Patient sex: F
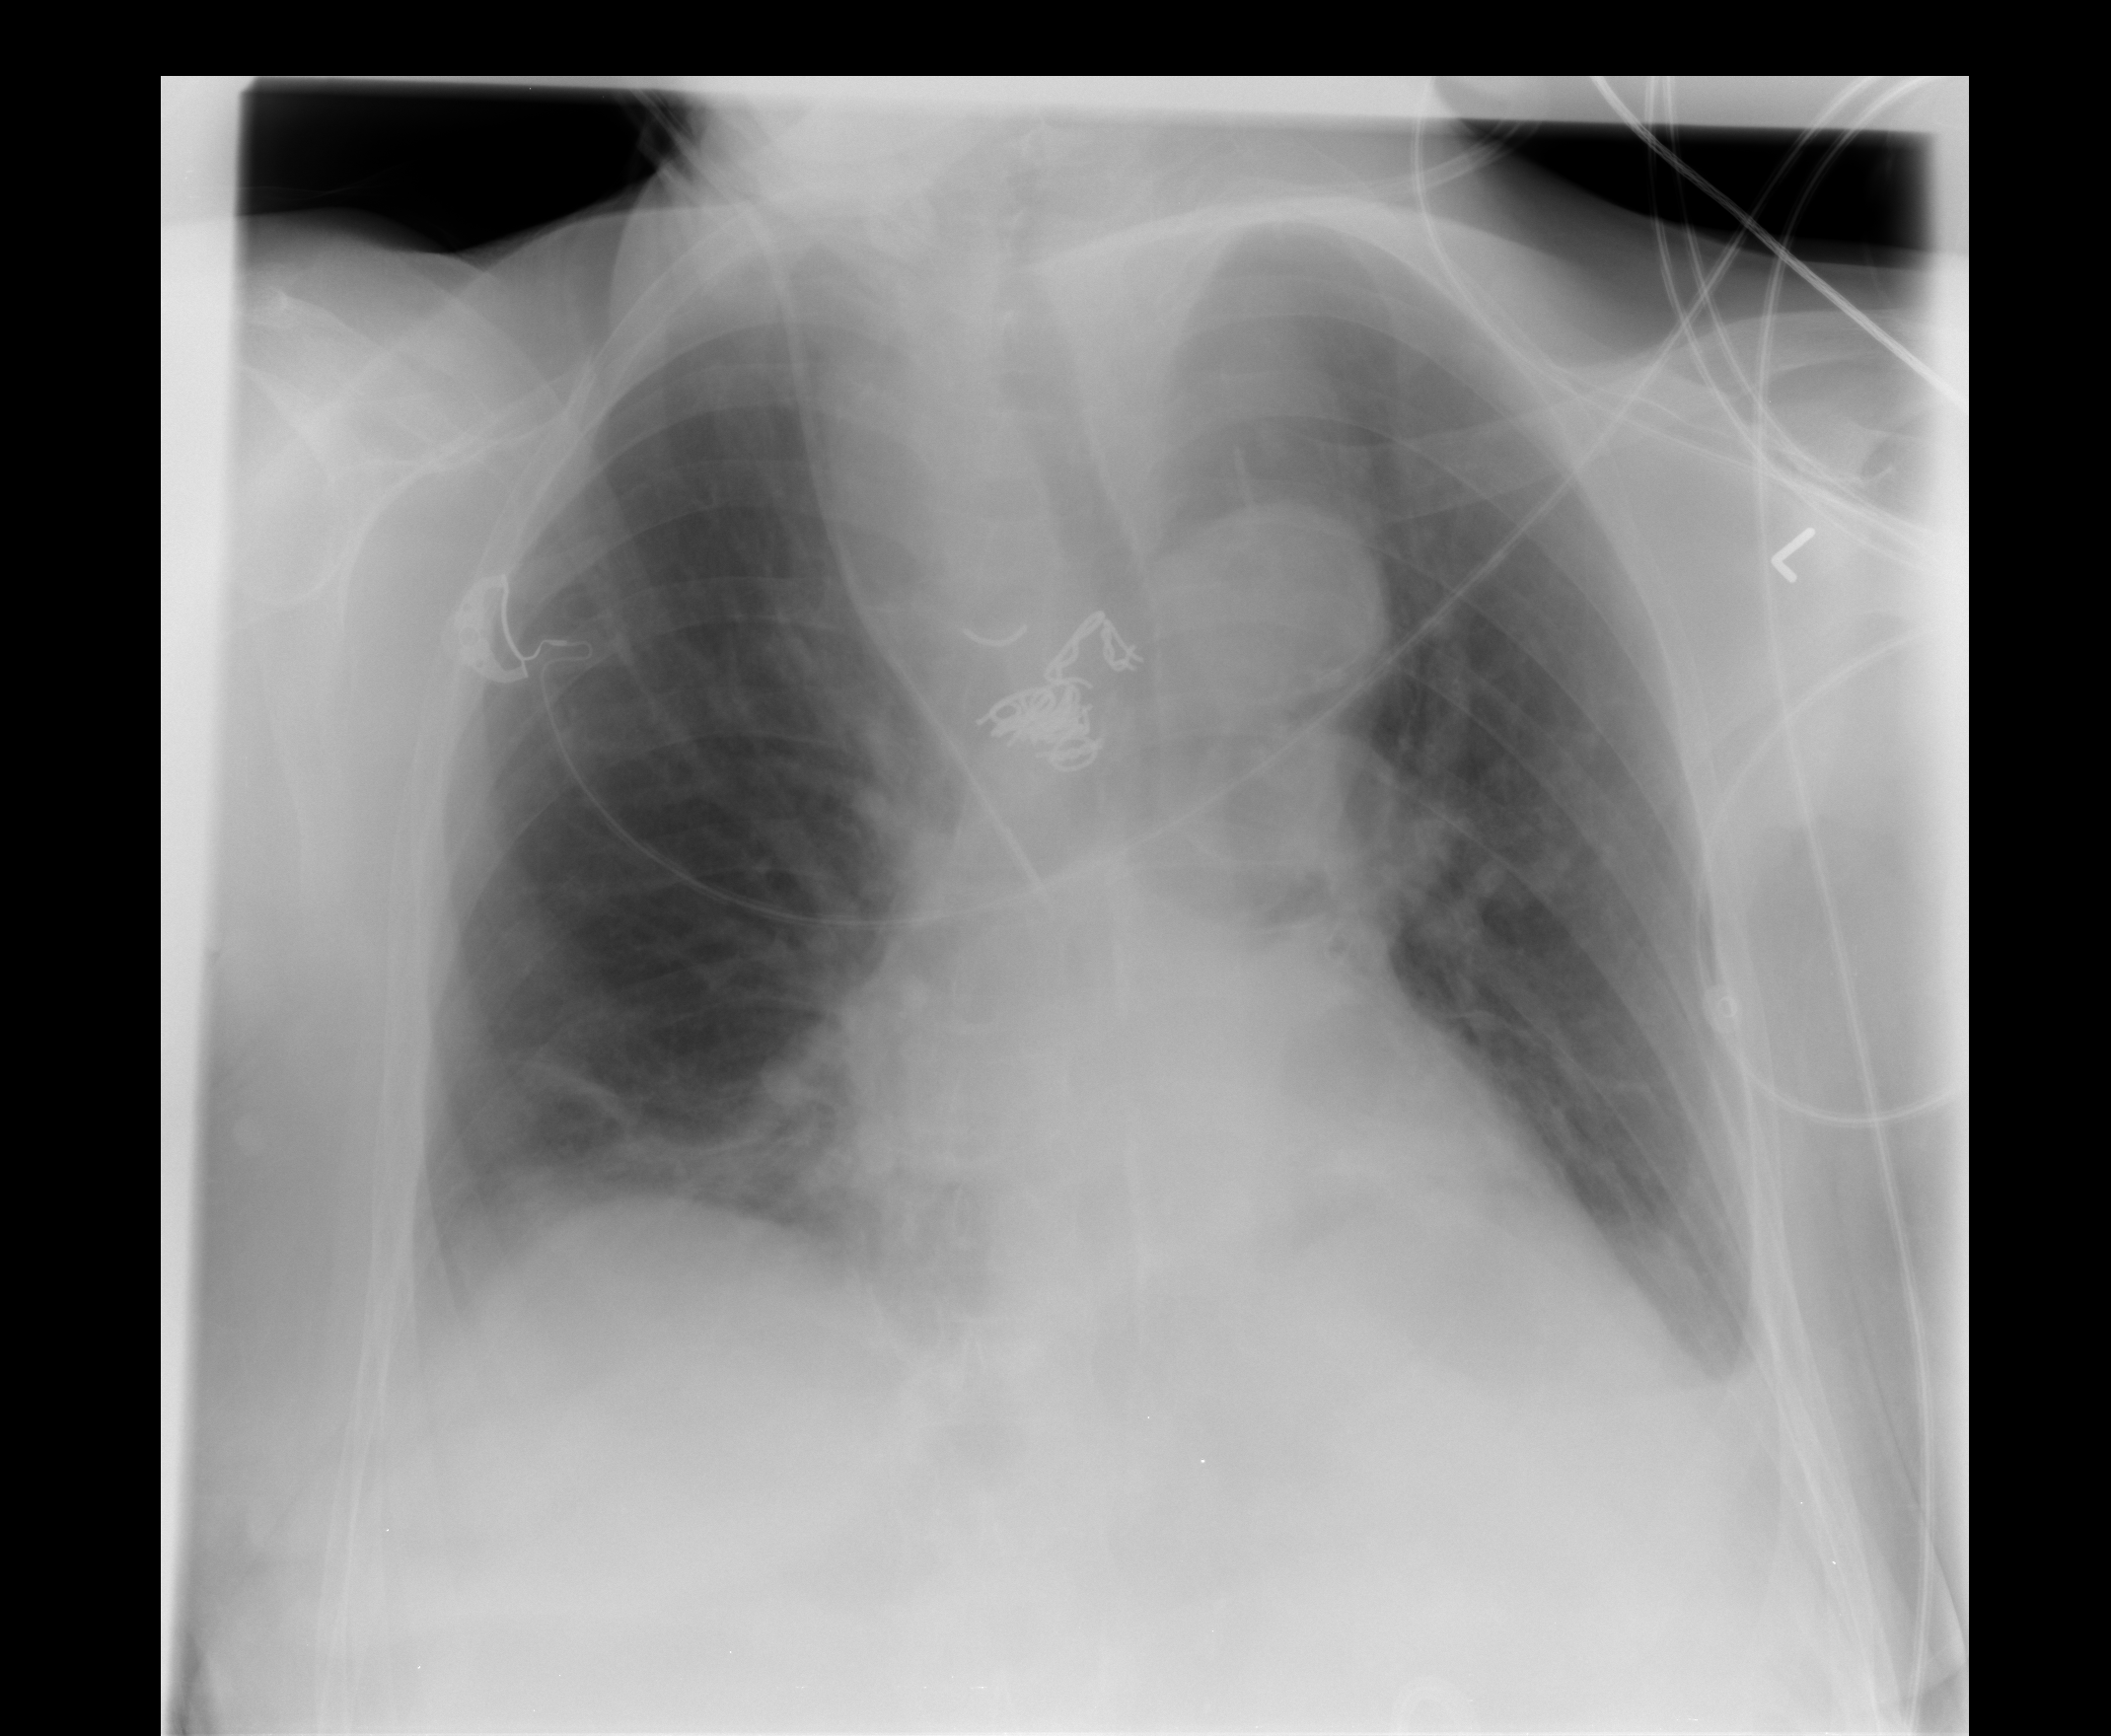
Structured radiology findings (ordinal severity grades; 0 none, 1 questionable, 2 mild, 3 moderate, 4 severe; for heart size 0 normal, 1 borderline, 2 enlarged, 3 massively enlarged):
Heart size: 0
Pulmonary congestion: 1
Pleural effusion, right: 0
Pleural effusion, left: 2
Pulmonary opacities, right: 0
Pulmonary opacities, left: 0
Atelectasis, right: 2
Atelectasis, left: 1